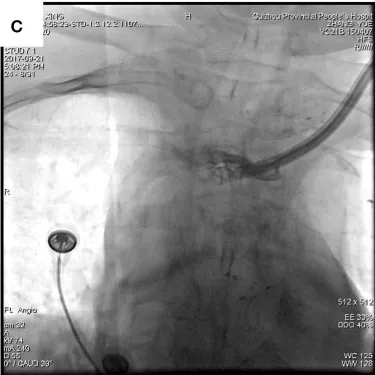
The catheter was drawn out slowly, and the vascular rupture was blocked with two embolization coils (C).
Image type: radiology (x_ray)